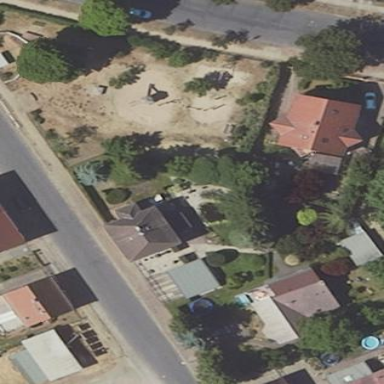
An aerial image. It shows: Unpaved playground area with playground theme.